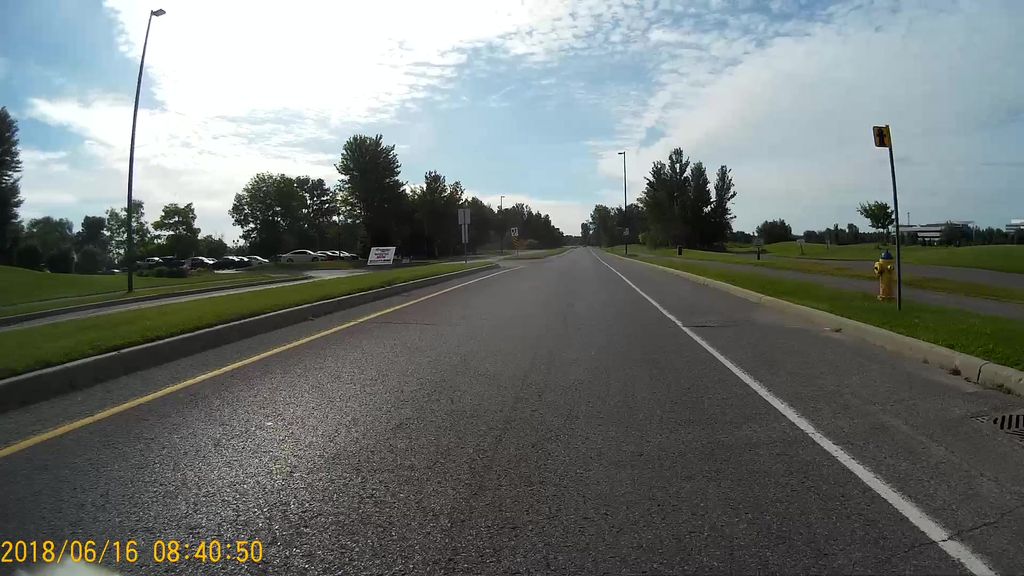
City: ottawa-gatineau